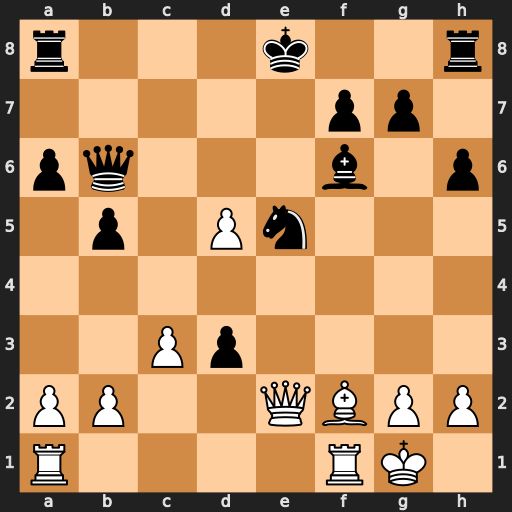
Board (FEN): r3k2r/5pp1/pq3b1p/1p1Pn3/8/2Pp4/PP2QBPP/R4RK1
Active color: w
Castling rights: kq
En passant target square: -
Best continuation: Qxe5+ Bxe5 Bxb6